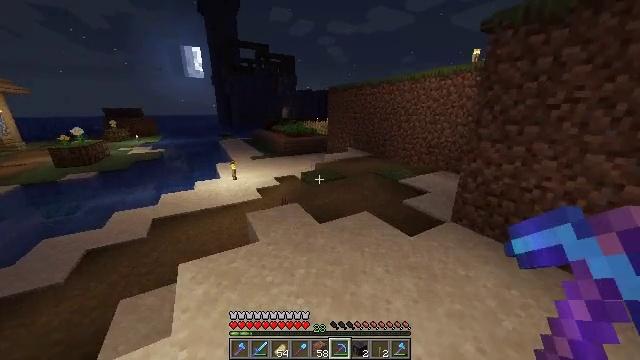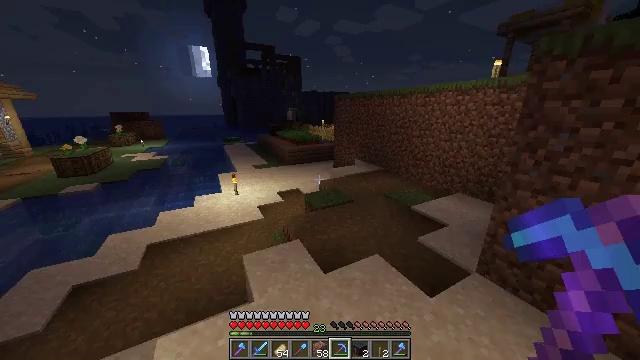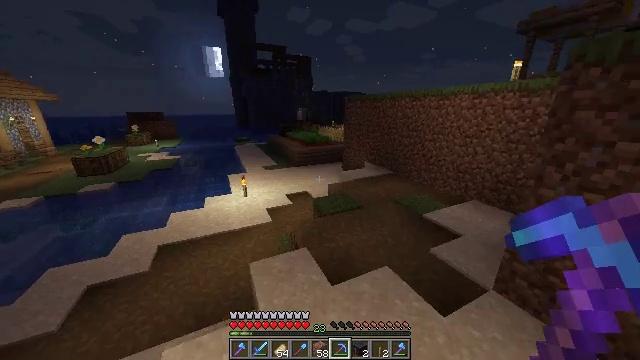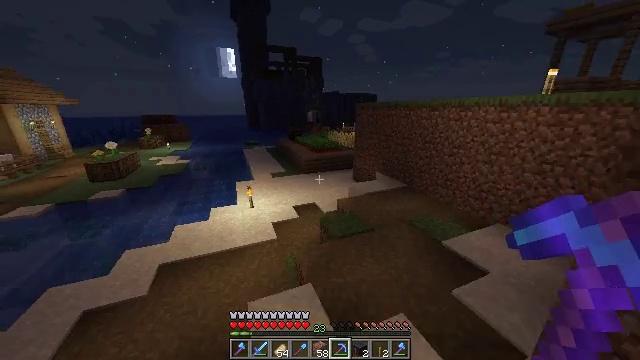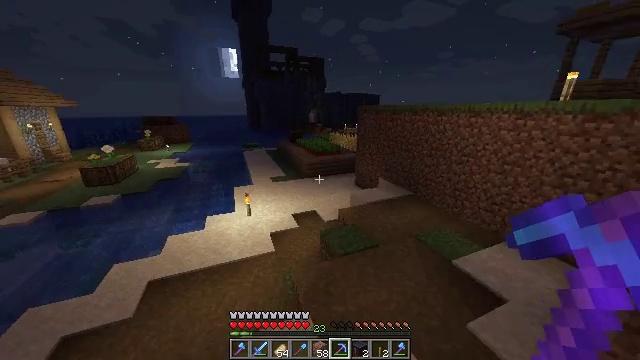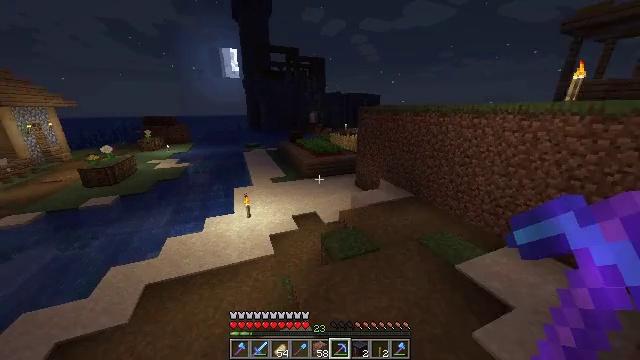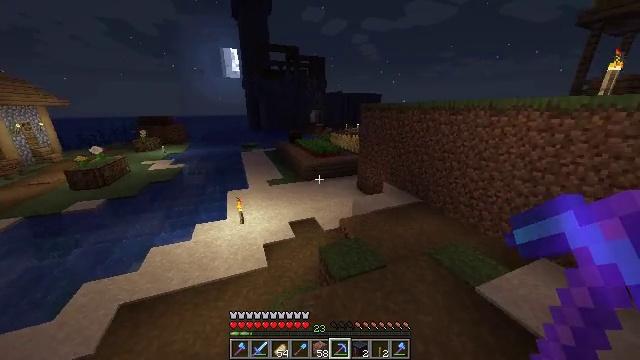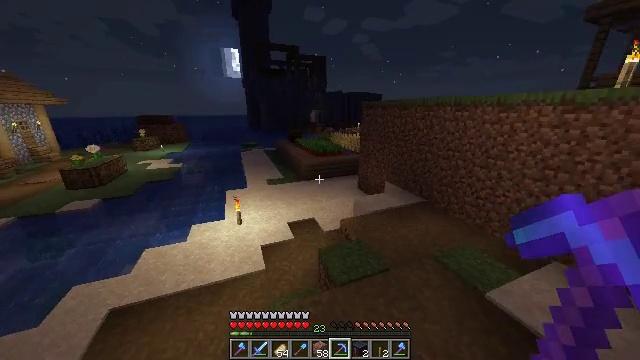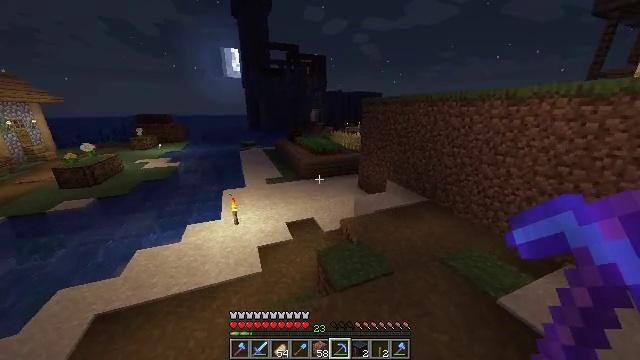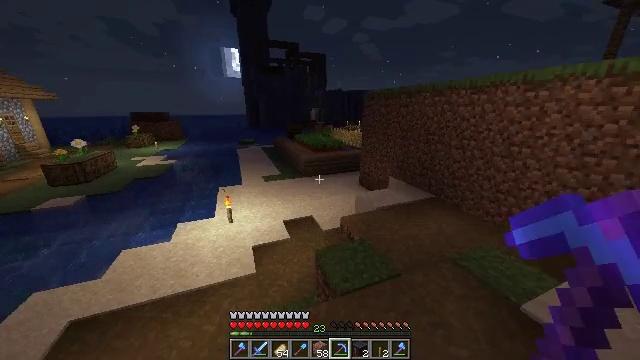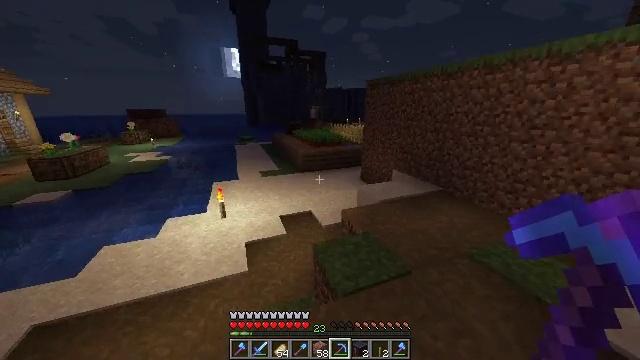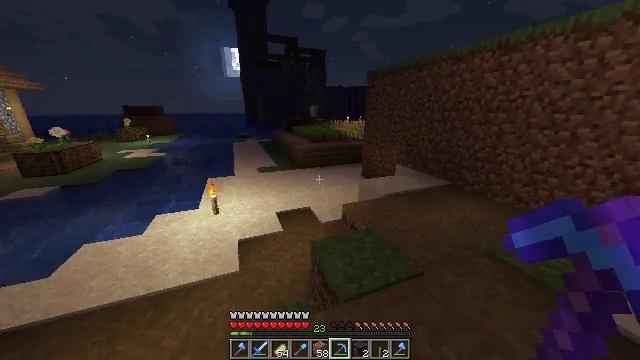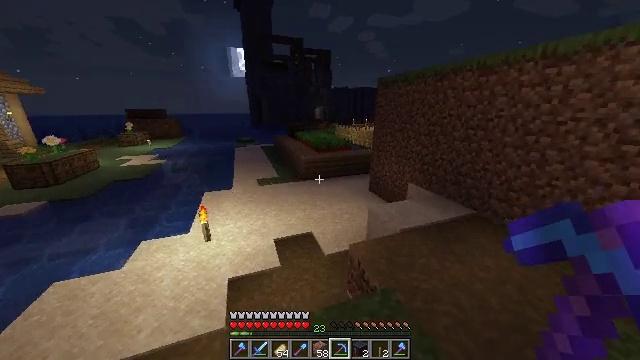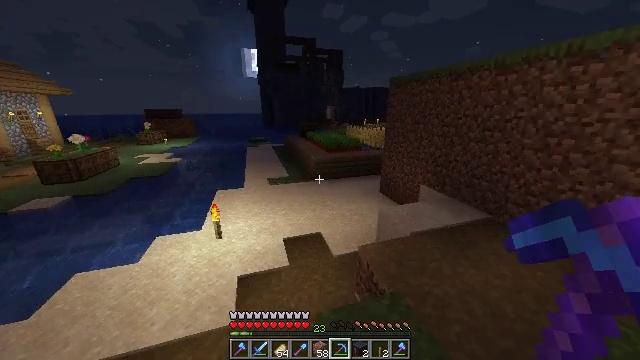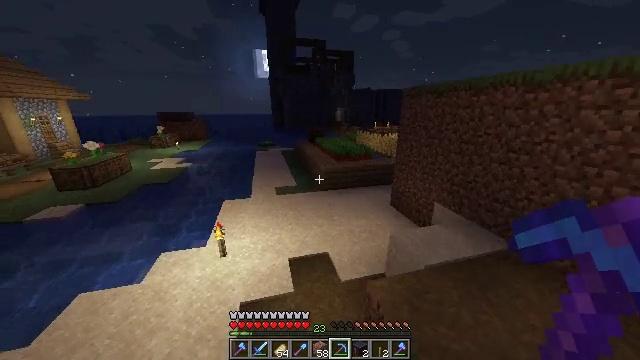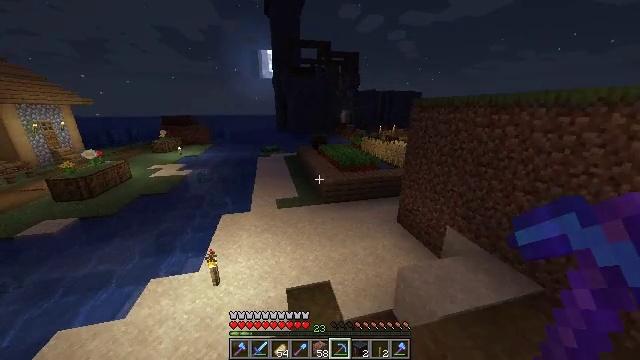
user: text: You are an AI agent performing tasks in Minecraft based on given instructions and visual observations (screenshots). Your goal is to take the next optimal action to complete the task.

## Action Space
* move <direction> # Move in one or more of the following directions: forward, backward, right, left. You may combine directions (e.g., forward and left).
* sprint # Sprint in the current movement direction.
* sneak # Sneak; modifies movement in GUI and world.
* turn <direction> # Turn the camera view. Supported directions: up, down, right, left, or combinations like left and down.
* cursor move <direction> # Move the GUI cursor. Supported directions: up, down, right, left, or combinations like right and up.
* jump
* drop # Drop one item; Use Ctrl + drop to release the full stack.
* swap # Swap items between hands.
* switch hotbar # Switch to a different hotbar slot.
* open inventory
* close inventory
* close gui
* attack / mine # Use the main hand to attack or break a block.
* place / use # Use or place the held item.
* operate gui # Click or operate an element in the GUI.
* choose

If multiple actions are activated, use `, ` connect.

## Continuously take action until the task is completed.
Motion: motion action
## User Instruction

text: Collect the composter for reuse.
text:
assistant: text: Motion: move forward, turn left, jump
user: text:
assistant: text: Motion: move forward, turn left, jump
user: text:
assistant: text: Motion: move forward, turn left, jump
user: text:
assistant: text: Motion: move forward, jump
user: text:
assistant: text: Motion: move forward, jump
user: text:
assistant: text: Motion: move forward, jump
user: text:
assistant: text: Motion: move forward, jump
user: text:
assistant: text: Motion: move forward, jump
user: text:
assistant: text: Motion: move forward, jump
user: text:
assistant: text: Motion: move forward, jump
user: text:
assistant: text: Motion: move forward, jump
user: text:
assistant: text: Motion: move forward, sprint, turn left, jump
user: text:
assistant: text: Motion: move forward, sprint, turn left, jump
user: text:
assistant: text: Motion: move forward, sprint, turn left, jump
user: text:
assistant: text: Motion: move forward, turn left, jump
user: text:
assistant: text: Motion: move forward, jump
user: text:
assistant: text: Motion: move forward, jump
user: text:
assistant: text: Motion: move forward, jump
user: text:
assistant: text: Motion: move forward, jump
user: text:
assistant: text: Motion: move forward, turn left, jump
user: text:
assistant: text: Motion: move forward, turn left, jump
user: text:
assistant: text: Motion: move forward, turn left, jump
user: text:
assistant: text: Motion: move forward, jump
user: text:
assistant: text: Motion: move forward, sprint, jump
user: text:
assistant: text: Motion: move forward, sprint, jump
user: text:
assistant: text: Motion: move forward, sprint, jump
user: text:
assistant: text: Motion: move forward, jump
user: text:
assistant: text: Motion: move forward, jump
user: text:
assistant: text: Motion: move forward, jump
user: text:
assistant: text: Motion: move forward, jump